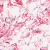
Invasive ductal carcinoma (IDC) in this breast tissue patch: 0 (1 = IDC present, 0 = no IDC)